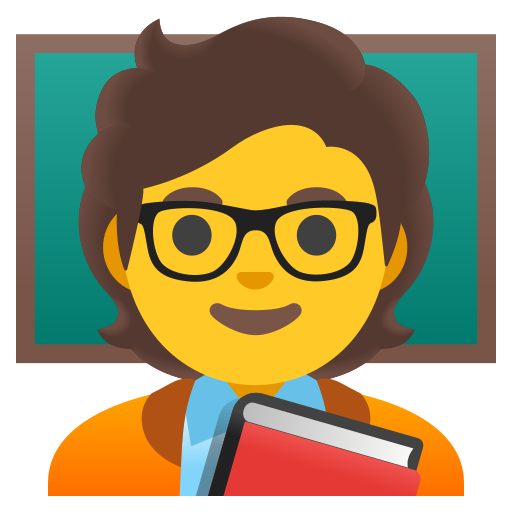
Emoji: 🧑‍🏫